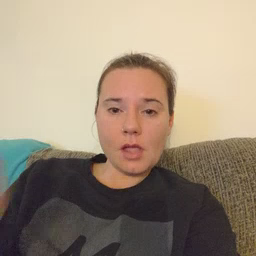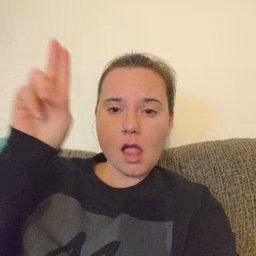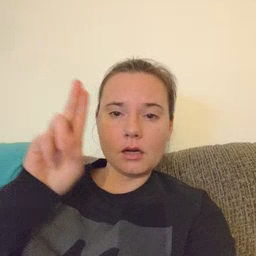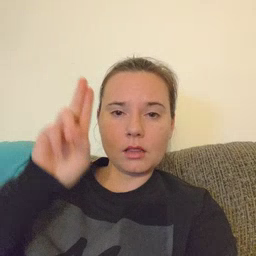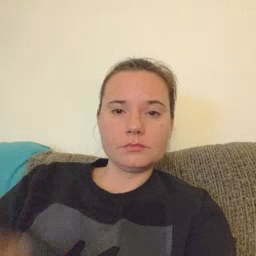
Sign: uncle